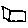
Label: square